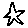
Label: star